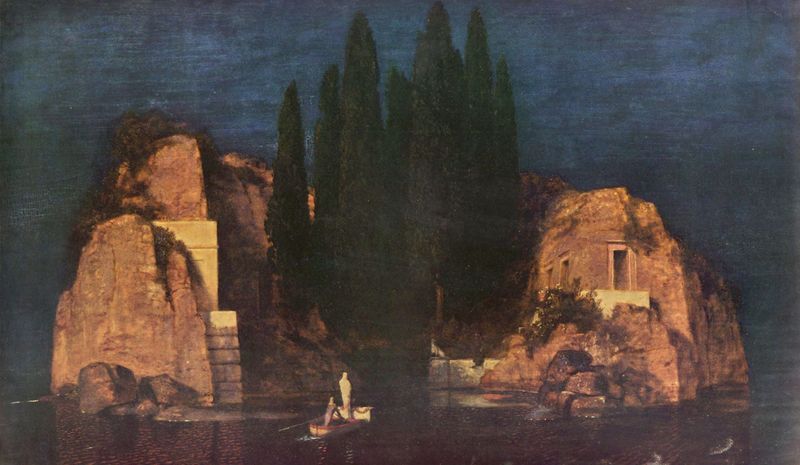
Titel: Toteninsel
Künstler: Arnold Böcklin
Standort: New York (New York)
Institution: The Metropolitan Museum of Art
Schlagwörter: baum, blau, dunkel, felsen, gemälde, himmel, mann, meer, schatten, wasser, weiß, bäume, grün, landschaft, menschen, see, ufer, abend, braun, fenster, hell, hintergrund, licht, männer, nacht, schwarz, tür, haus, rot, beige, symbolismus, wand, leiche, mensch, stehen, stein, steine, tod, tot, toter, einsamkeit, morgen, natur, pappeln, spiegelung, strauch, busch, büsche, einsam, gebüsch, gewässer, sträucher, insel, dunkelheit, figur, personen, person, pflanzen, höhle, wald, boot, kahn, ruder, zypressen, balkon, ruhig, schiff, welle, wellen, ruhe, süden, türen, venedig, abends, steinig, berge, fels, gipfel, mauer, vegetation, steil, beleuchtung, figuren, hafen, stille, romantik, angst, blue, people, red, white, black, dark, dunkelblau, figures, gray, green, grey, painting, wall, woman, yellow, ruderboot, rudern, servant, two, brown, glatt, allein, abendstimmung, tor, anlegen, bucht, eingang, ruine, vergänglichkeit, antike, burg, palast, zypresse, nachts, schweiz, tote, höhlen, ruinen, gewächse, fahren, villa, gruft, sarg, pforte, quader, grab, greek, gräber, man, rock, rocks, sky, stone, tree, böcklin, mythos, vision, priester, boat, building, hills, house, lake, landscape, mountains, ocean, orange, sea, ship, water, griechenland, island, landscahft, trees, death, tempel, fähre, ankunft, dwelling, night, castle, color, ruin, ruins, animals, myth, basel, arnold böcklin, deutschrömer, unheimlich, urne, bau, leipzig, seele, statue, dead, mäner, door, fahrt, hades, unterwelt, gespenstisch, bauwerk, city, human, öffnungen, leaves, trunk, grabkammer, vertical, art, fährmann, überfahrt, shine, abfallend, grate, morgenstimmung, home, barke, beig, figure, leaf, toteninsel, cave, ghost, land, sailing, romatik, ungewiss, stones, doorway, standing, felseninsel, guide, anthropomorphisierung, grabkammern, mordor, stehende figur, tiefes wasser, wellenkräuselung, welsse, bocklin, fantasy, lost, moat, mindlicht, longing, tropical, die toteninsel, oar, fortress, rtuhe, boating, stein#, row boat, foreign, r, dark sky, night time, servent, damned, underworld, dark colors, wruderer, islands, ater, trip, tiny, arnold, rowing boat, navigating, stane, boatman, of coast, off coast, returning home, odd figures in boat